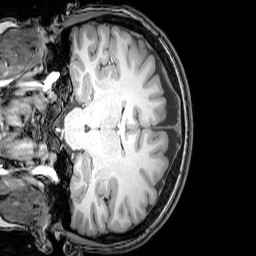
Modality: T1w
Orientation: coronal
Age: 22
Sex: female
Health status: healthy
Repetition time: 0.081 s
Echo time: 0.037 s